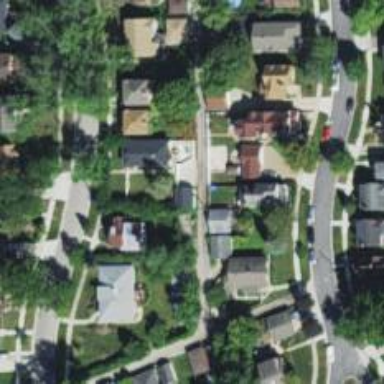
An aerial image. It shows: Neighborhood.